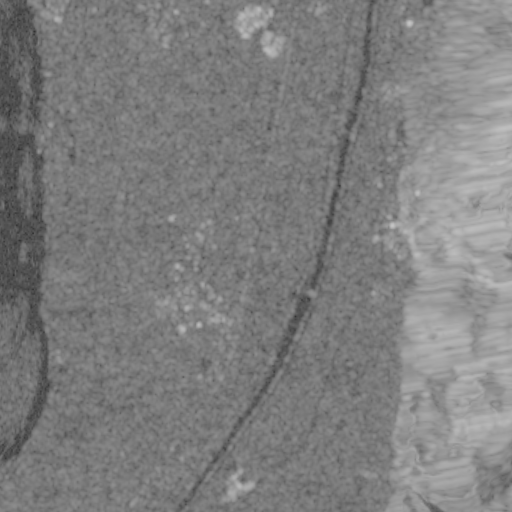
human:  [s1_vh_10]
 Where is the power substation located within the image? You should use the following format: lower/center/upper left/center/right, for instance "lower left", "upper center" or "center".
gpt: The power substation is located in the upper left of the image.
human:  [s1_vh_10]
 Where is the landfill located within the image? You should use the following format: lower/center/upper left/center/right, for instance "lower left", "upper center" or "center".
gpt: There is no landfill in the image.

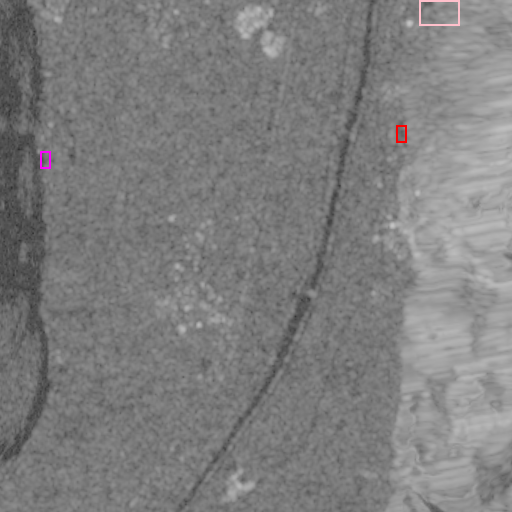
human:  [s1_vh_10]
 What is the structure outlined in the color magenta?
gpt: The structure outlined in magenta is a crop field.
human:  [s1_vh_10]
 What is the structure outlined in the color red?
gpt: The structure outlined in red is a park.
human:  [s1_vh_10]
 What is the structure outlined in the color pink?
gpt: The structure outlined in pink is a quarry.
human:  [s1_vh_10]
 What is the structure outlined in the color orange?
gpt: There is no orange outline.